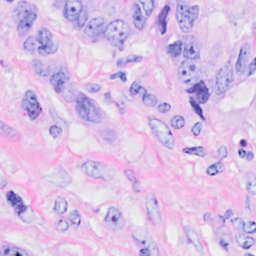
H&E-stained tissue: Breast